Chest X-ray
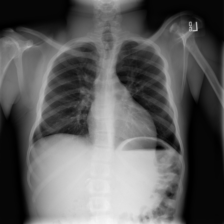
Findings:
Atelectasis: negative
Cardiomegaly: negative
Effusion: negative
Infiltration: negative
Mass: negative
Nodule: negative
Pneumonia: negative
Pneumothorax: negative
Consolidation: negative
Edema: negative
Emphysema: negative
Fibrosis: negative
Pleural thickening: negative
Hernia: negative